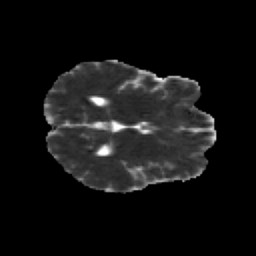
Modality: MD
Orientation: axial
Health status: healthy
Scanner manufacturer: siemens
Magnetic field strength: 3 T
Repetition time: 12 s
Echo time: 0.092 s